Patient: sex M, age 57
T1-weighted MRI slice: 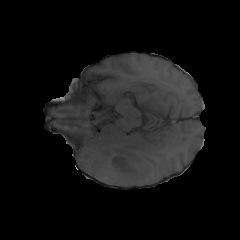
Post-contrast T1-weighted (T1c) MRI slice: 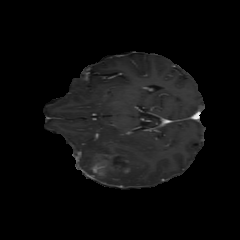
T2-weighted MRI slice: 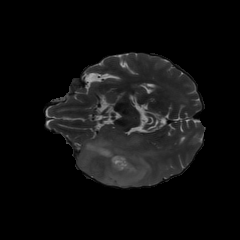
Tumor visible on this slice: yes
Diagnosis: Glioblastoma, IDH-wildtype
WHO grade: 4